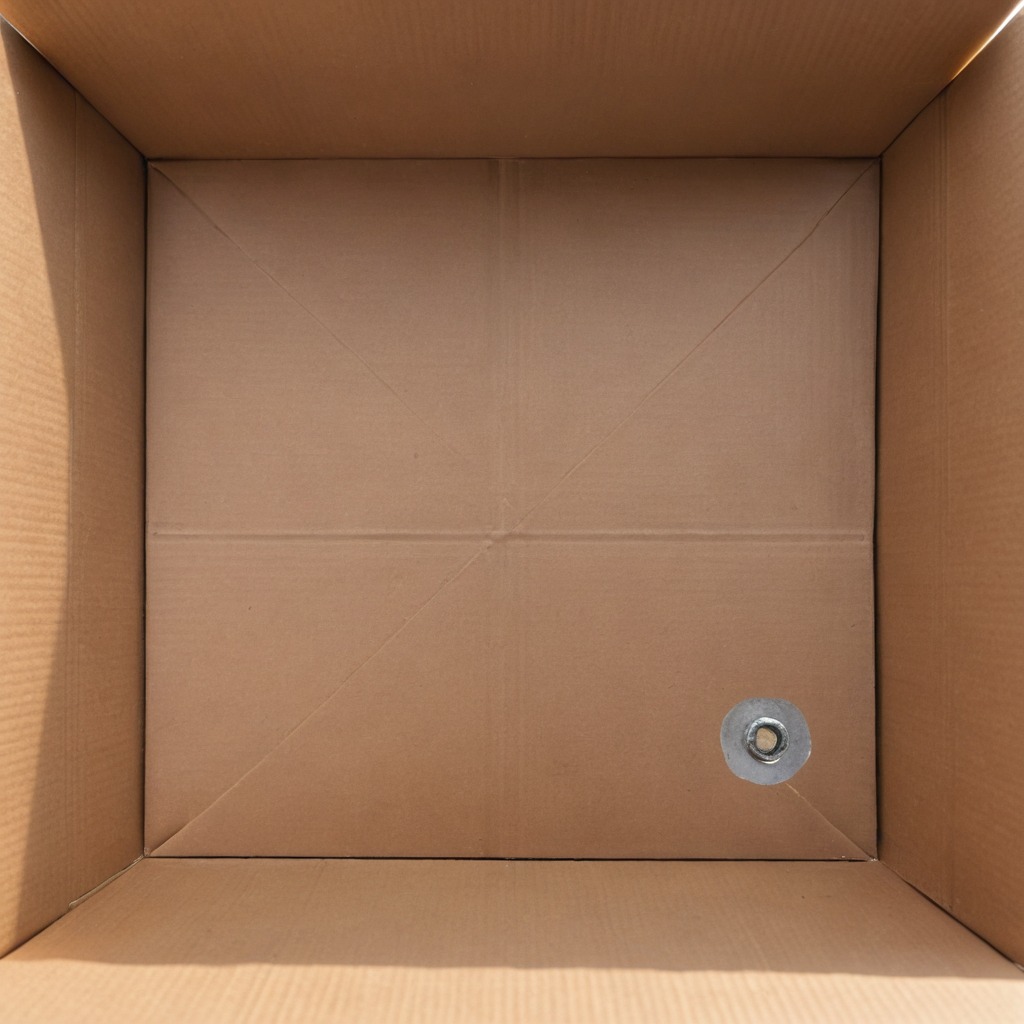
A metal nut is lying on the cardboard box surface.